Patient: sex M, age 76
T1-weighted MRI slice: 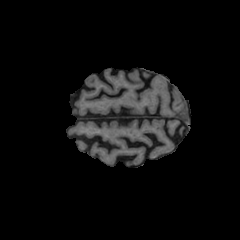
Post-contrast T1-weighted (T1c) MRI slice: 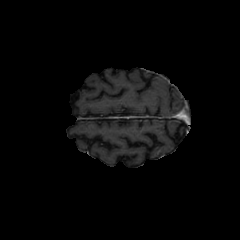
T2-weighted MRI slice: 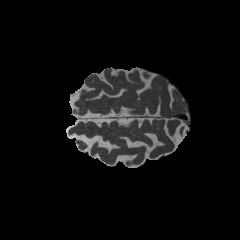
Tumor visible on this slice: no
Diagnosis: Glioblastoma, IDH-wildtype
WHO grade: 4